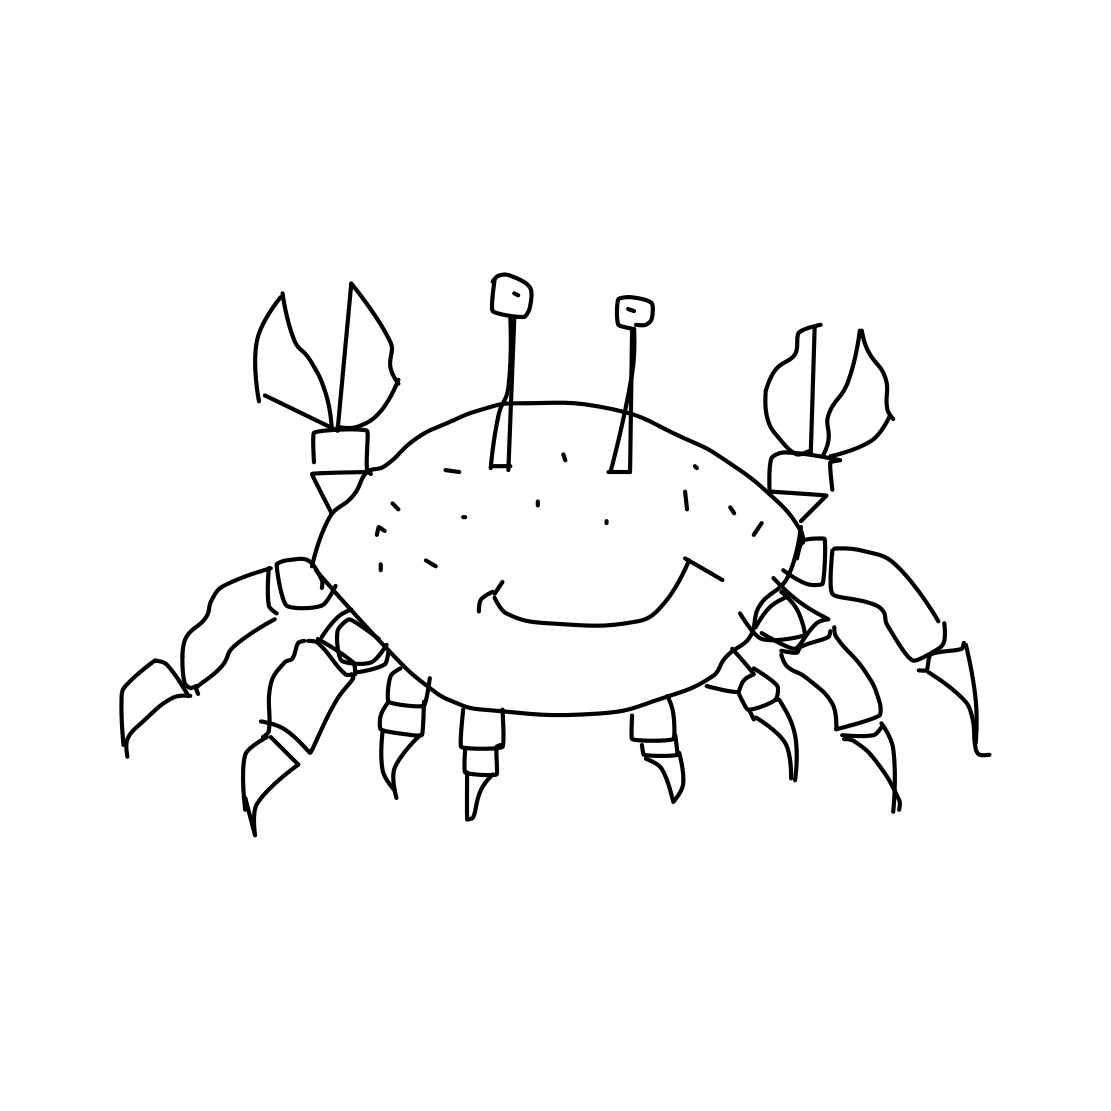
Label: crab